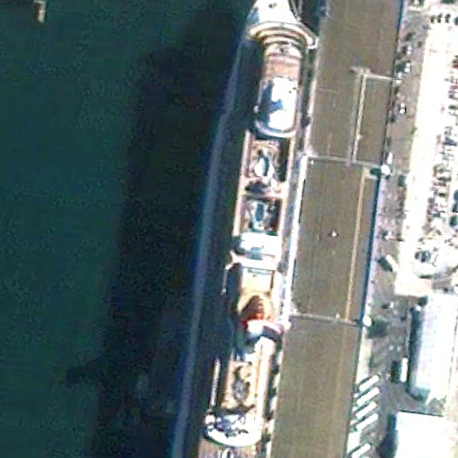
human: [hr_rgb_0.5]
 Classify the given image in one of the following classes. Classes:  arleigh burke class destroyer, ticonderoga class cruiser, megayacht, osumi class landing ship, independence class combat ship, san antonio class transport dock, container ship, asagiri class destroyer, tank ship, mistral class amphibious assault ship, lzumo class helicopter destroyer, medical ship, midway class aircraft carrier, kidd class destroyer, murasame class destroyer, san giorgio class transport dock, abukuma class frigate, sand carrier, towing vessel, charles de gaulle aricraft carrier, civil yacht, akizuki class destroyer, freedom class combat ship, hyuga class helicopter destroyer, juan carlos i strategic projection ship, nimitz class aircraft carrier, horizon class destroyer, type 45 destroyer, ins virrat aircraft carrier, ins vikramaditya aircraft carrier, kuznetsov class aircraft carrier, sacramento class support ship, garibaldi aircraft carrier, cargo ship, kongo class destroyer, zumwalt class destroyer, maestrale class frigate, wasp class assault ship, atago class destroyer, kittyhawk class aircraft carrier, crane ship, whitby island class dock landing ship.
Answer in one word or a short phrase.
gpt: Medical ship